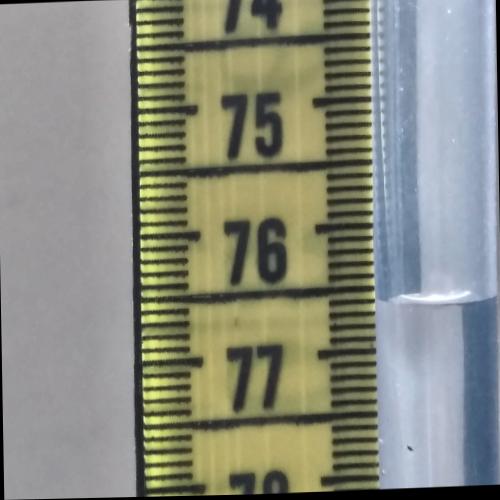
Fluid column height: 76.6 cm